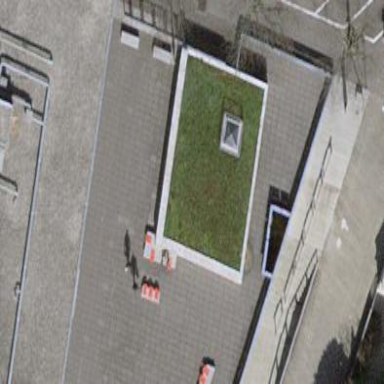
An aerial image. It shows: Part of building.